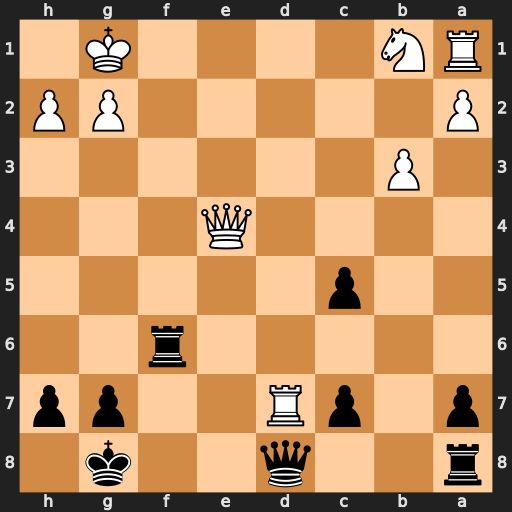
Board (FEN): r2q2k1/p1pR2pp/5r2/2p5/4Q3/1P6/P5PP/RN4K1
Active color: b
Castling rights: -
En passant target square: -
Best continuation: Qxd7 Qxa8+ Rf8